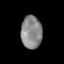
Tissue: prostate
Cell type: Epithelial cells
Senescence score: 0.3524
Nuclear area (px): 671
Mean DAPI intensity: 135.785